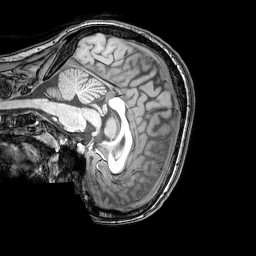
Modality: T1w
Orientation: sagittal
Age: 25
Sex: female
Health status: healthy
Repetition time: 0.081 s
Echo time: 0.037 s